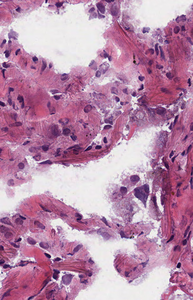
Tumor epithelial tissue: no
Tumor-associated stroma tissue: yes
Normal tissue: no